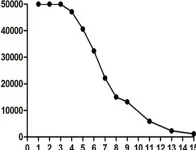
Changes in. CTnI.
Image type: pathology (pas)